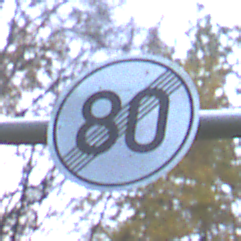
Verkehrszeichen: EndeGeschwindigkeit80
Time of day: SunriseSunset
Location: Outdoor (Nature)
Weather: PartlyCloudy
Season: Autumn
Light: Natural